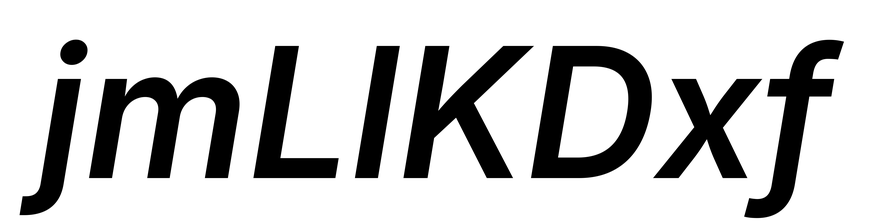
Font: Inter-Italic_SemiBold_Italic